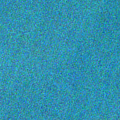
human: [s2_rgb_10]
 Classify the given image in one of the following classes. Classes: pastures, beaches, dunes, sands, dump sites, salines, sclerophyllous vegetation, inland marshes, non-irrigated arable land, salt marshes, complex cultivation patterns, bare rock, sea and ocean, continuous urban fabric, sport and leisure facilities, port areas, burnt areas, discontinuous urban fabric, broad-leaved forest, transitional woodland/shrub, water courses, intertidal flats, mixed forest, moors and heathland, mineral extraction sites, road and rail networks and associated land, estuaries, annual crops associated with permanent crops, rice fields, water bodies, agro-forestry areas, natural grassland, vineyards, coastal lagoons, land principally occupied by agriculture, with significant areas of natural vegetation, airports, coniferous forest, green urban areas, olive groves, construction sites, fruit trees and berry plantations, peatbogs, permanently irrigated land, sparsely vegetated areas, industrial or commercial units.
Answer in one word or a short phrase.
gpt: sea and ocean